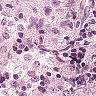
Metastatic tissue present: no